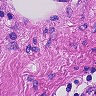
Metastatic tissue present: no